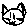
Label: cat